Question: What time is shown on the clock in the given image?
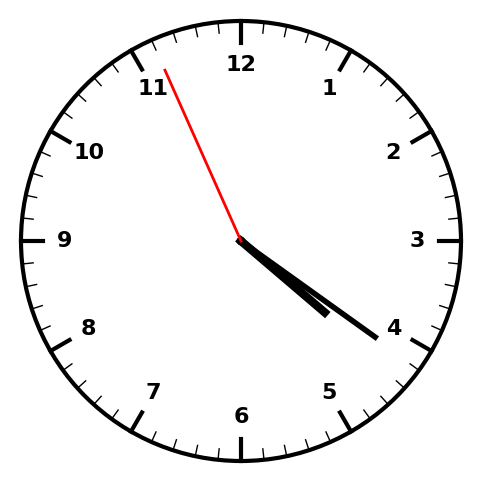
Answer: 04:20:56